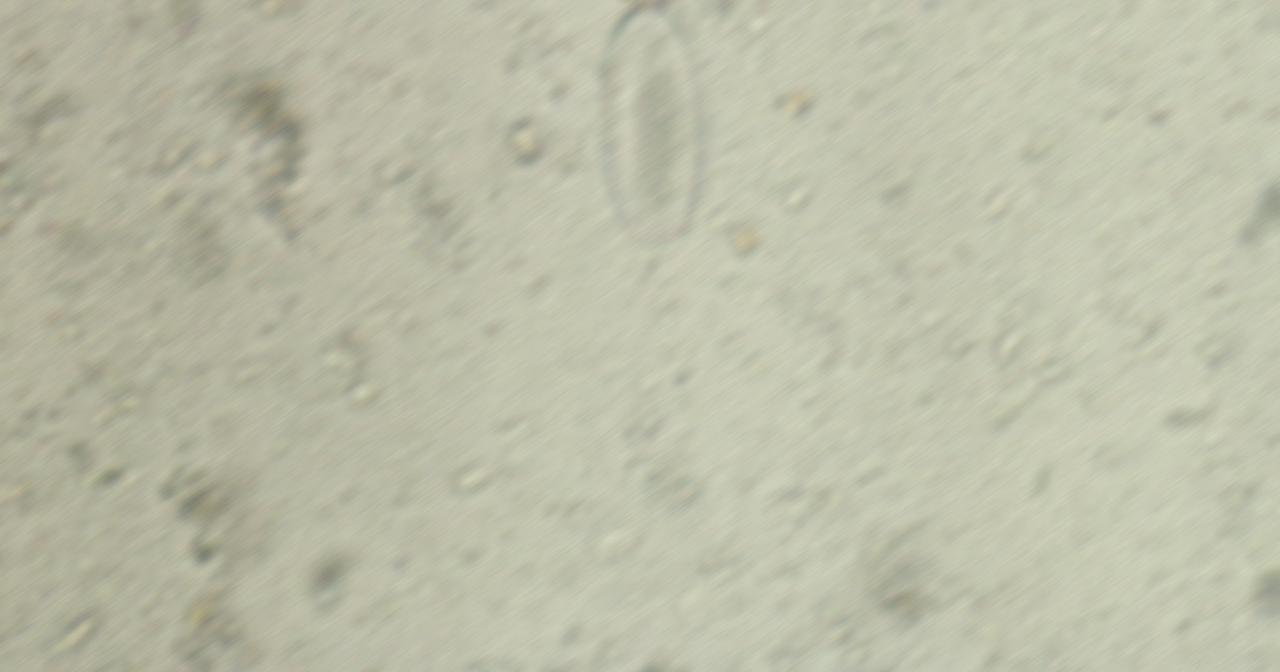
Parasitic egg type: Enterobius vermicularis